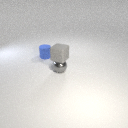
small gray rubber cube above small gray metal sphere